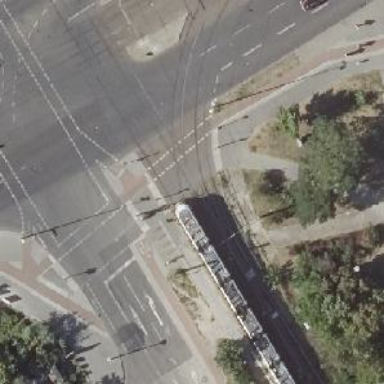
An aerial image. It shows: Tram crossing on the railway.